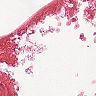
Metastatic tissue present: no